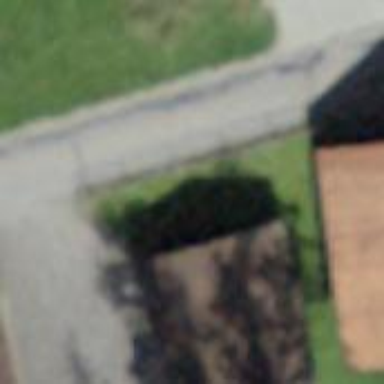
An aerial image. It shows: Garage.